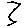
Label: zigzag